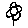
Label: flower